Question: I'm trying to use the stella SDK to convert my iOS app made in cocos2d 1.1 rc0 to an android project. When I use the method on here: <URL>
I get the error: 'Lexical or pre-processor Issue: 'GL/gl.h' file not found'
This occurs even when I follow part one of the tutorial in which you convert the GLSprite test project to an android project. I have no idea how to solve this issue, especially as the issue is occurring in the same file that it says isn't included!...
Here's a screenshot
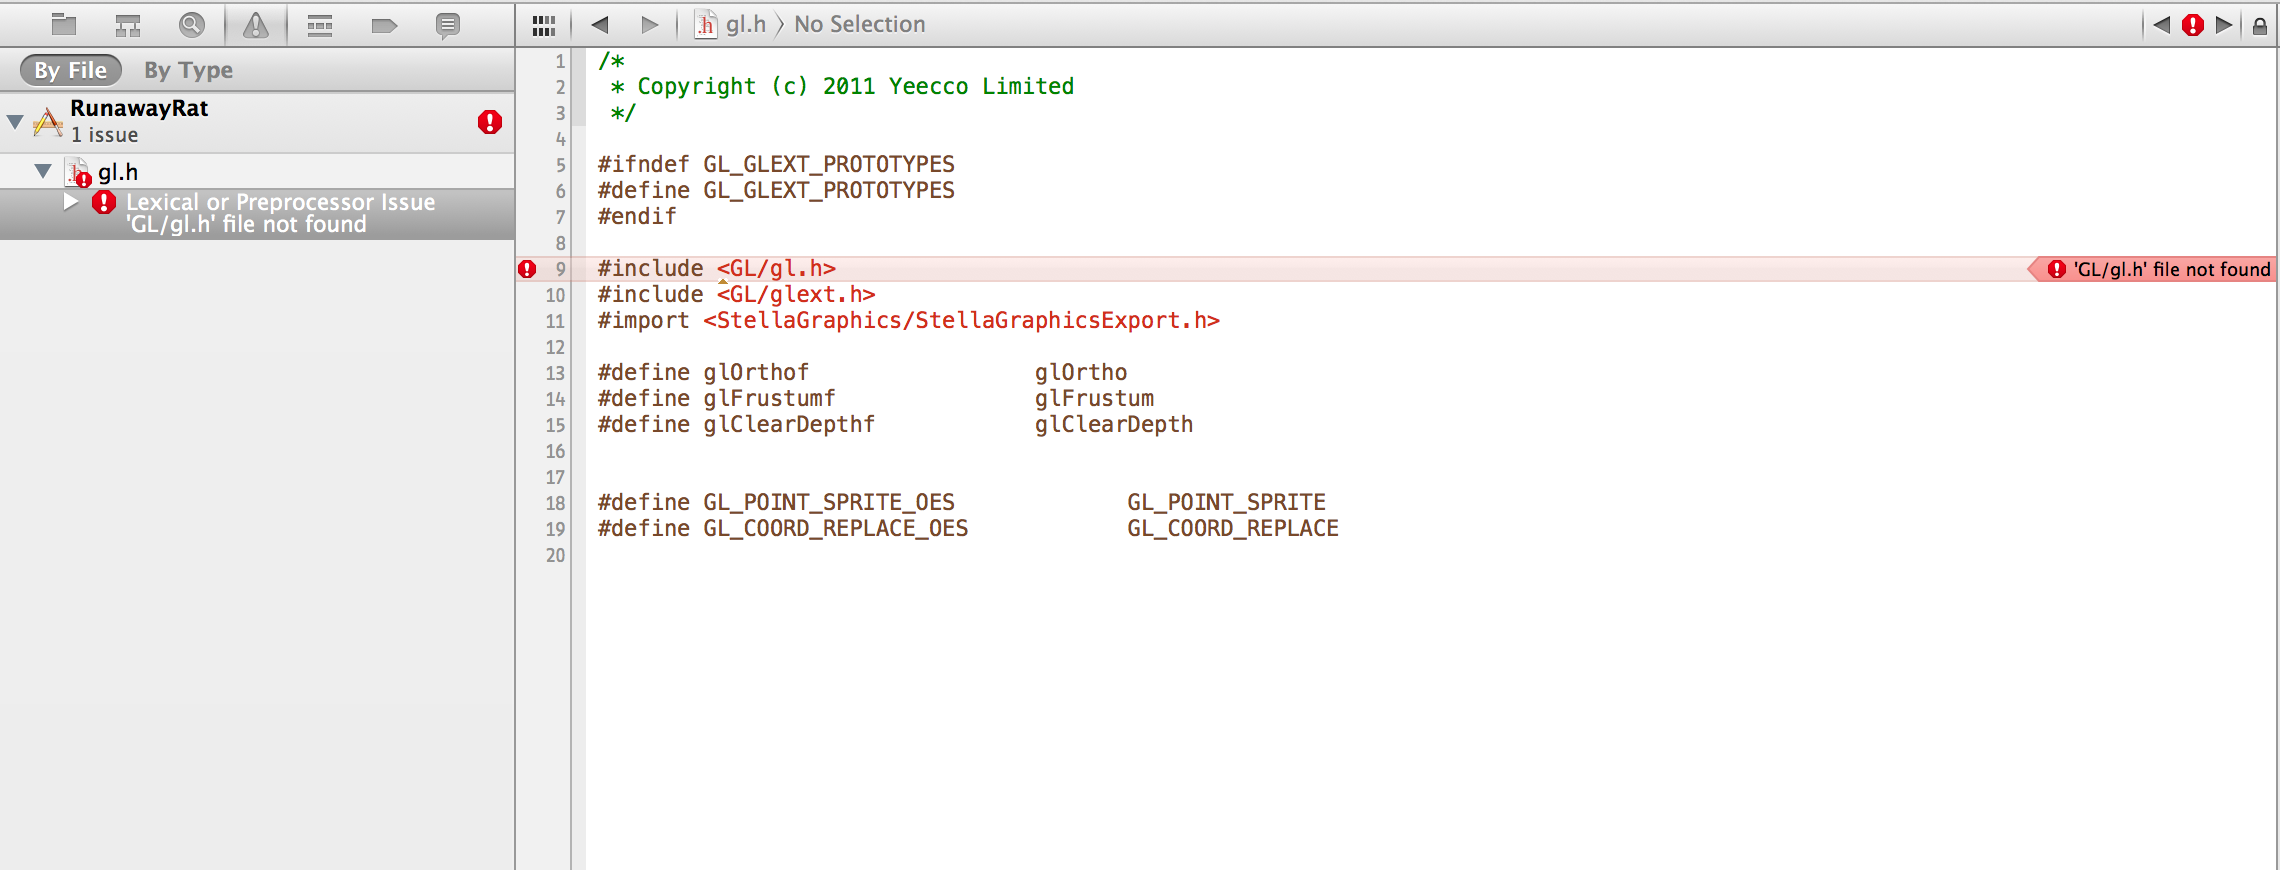
Answer: The problem has been tearing me. And I finally found the SDKROOT should be OS X 10.7 .
1. Set TARGETS-> Build-> Settings-> SDKROOT-> OS X 10.7.
2. And then install X11 http://xquartz.macosforge.org/landing/
3. after installing, you log out of account from mac, log in again and run this project.
That's all!